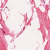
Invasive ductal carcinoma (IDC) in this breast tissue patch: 0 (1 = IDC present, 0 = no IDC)